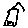
Label: house